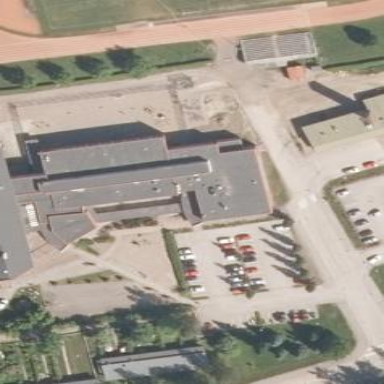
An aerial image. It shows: School building.